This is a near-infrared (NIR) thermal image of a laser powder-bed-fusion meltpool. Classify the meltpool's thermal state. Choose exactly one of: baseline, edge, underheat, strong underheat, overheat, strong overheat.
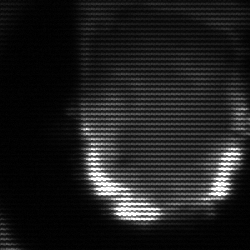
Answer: baseline